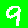
Digit: 9